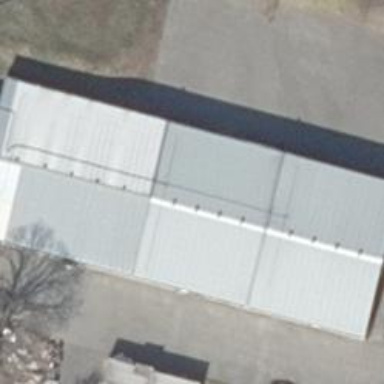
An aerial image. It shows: Electrical shop.